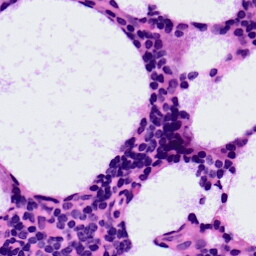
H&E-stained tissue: LymphNode